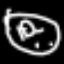
Label: donut